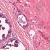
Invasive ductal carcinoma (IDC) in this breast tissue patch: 0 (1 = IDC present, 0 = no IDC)